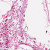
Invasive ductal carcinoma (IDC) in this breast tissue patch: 0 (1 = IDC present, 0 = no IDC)